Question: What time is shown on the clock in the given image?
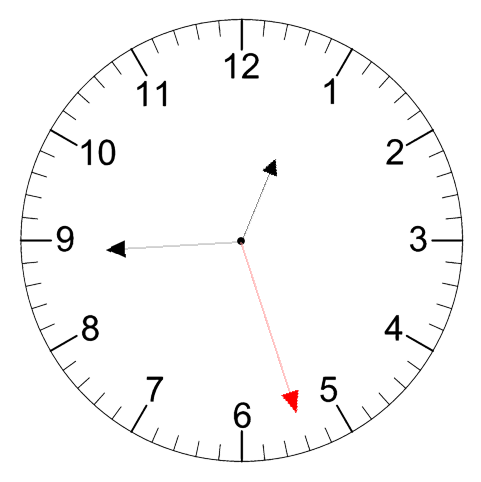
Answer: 12:44:27